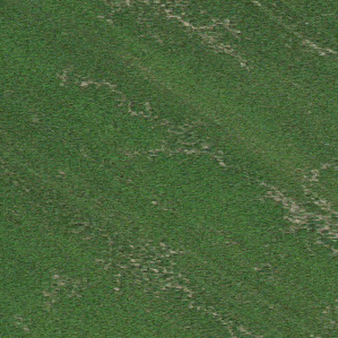
Label: other